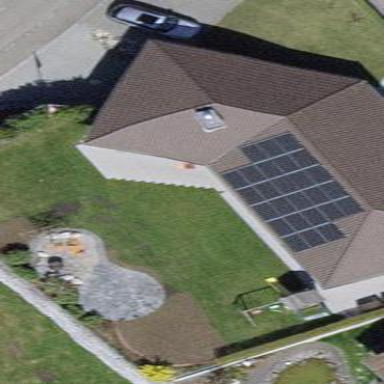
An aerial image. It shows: Solar power generator using photovoltaic panels.